Question: So Basically i have a form with this layout
Let me explain the layout first ,
when ever the user presses the + another row gets added inside the form and vice versa to the -. After filling out the text fields whenever the user presses the add button the values entered within the table must be inserted inside the table, and for this i redirected the form to the php page using get method and lets say the url somewhat looks like
'''
host.com/index.html?id=1&name=n1&age=12&location=location1&id=2&name=n2&age=14&location=location2
'''
i can segregate the values in the php file using this
'''
$_GET['id']; and so on...
'''
and now the problem that i'm facing is i can get the values only once, say i can get only the values for the elements in the id 1.
what i want is , i wanna insert the 2 rows in a single query and i'm not able to get multiple row values
via the method i use
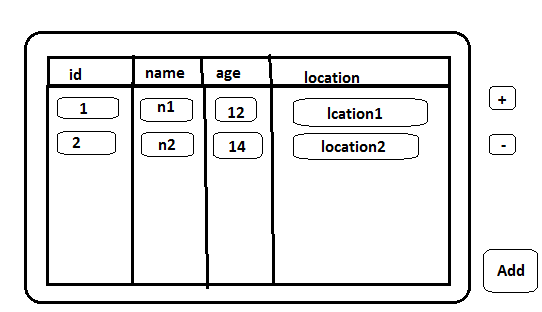
Answer: If you name the fields with square brackets, PHP will create an array of values for you
'''
<input type="text" name="myFieldName[]" value="Val1" />
<input type="text" name="myFieldName[]" value="Val2" />
'''
Will result in
'''
$_REQUEST['myFieldName'][0]; // Val1
$_REQUEST['myFieldName'][1]; // Val2
'''